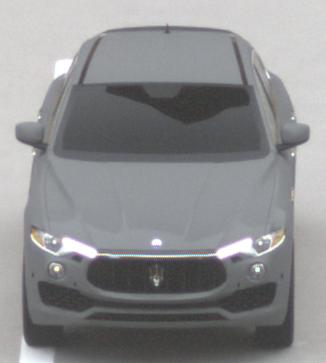
Make: Maserati
Model: Levante GT Hybrid
Detailed model: Levante
Model produced from: 2021/07
Model produced until: 2022/10
Doors: 4
Color: gray
Road condition: wet road
Daytime: midday
Contrast: low contrast